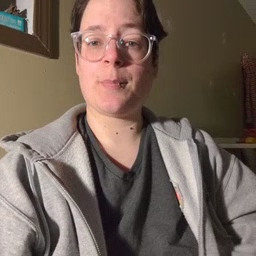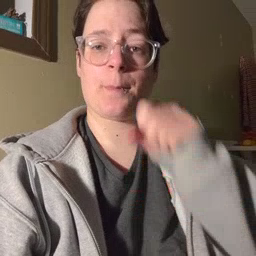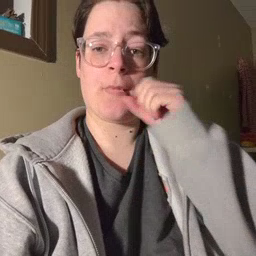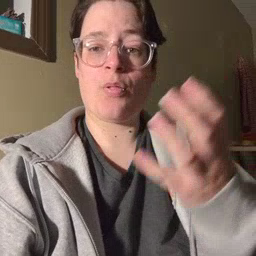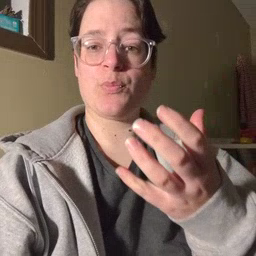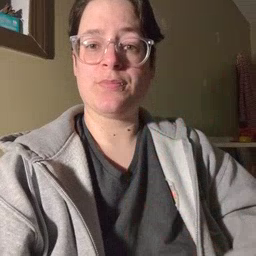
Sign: balloon